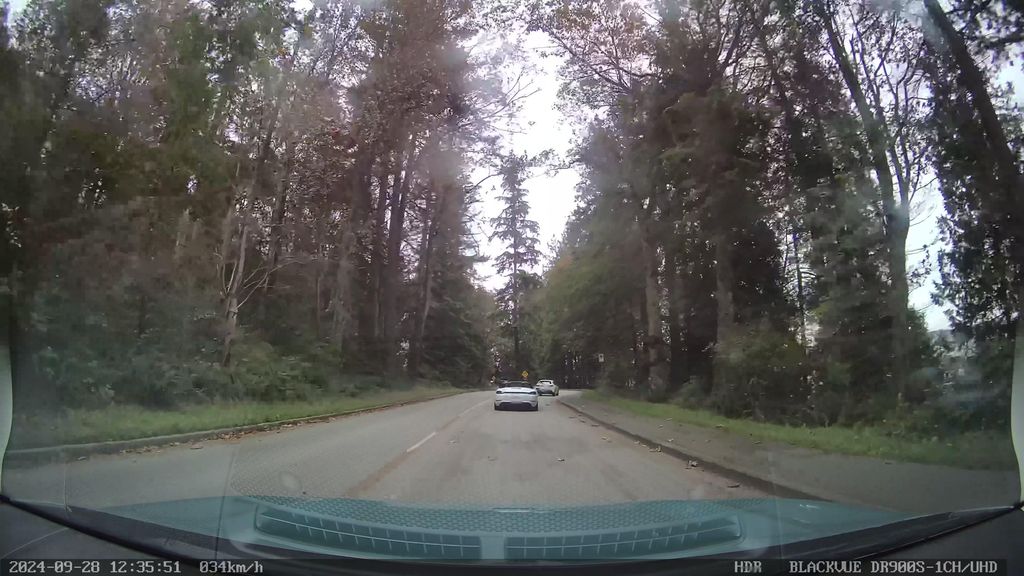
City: vancouver